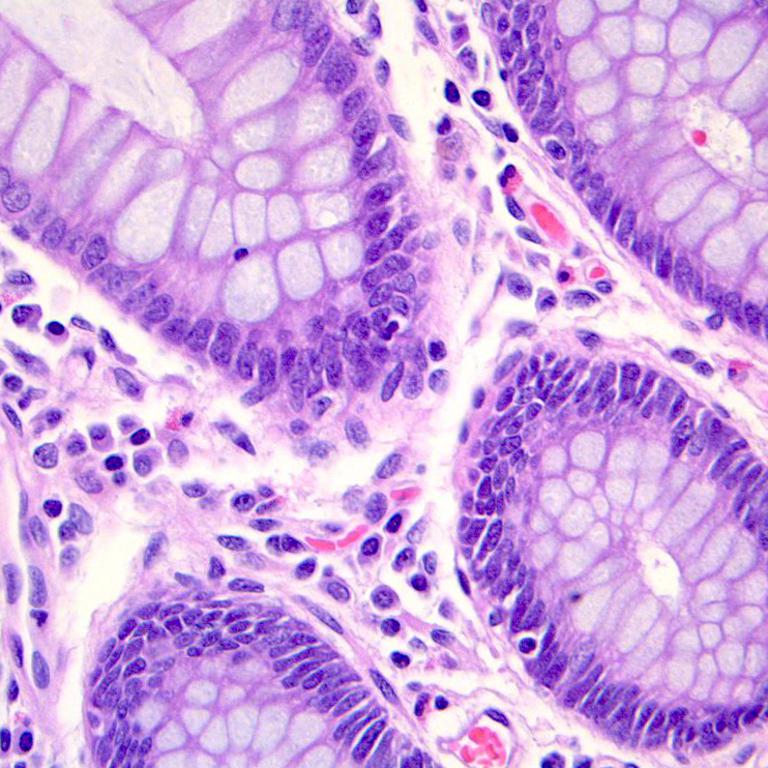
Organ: colon
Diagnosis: benign